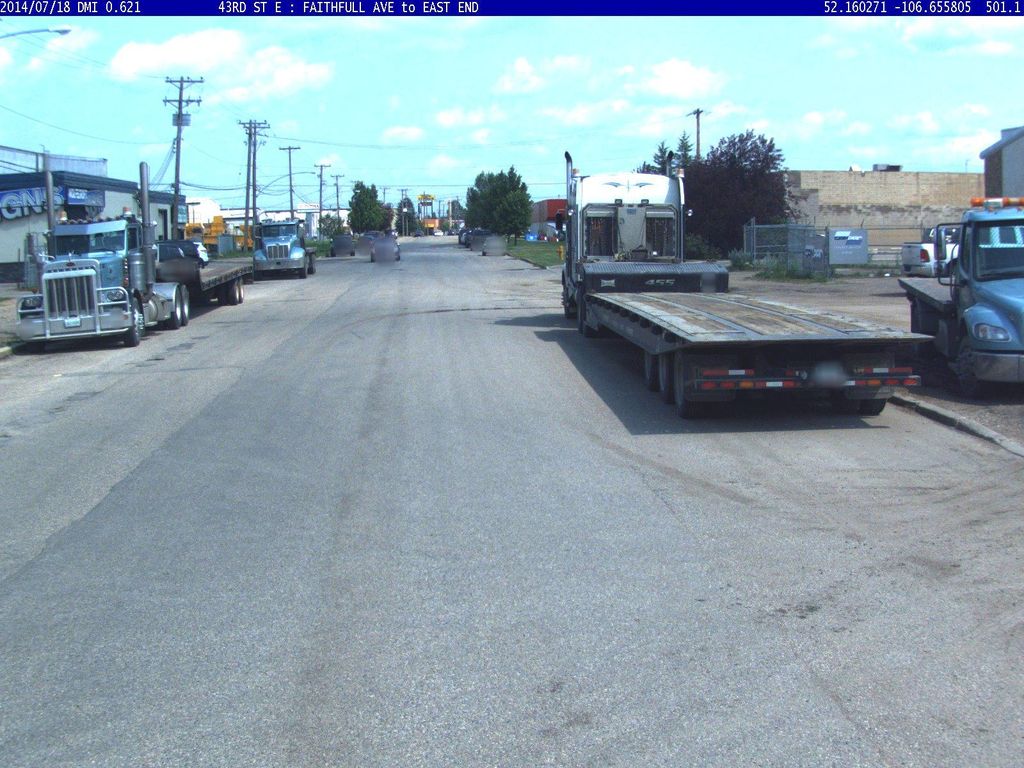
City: saskatoon